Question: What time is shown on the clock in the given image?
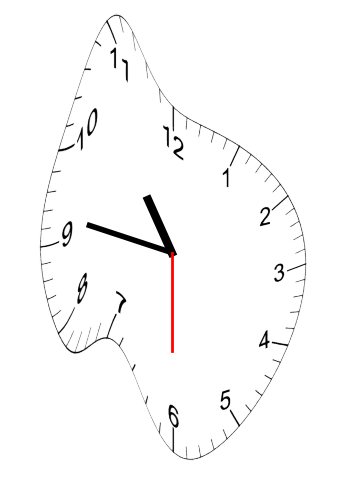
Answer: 10:46:30